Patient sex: M
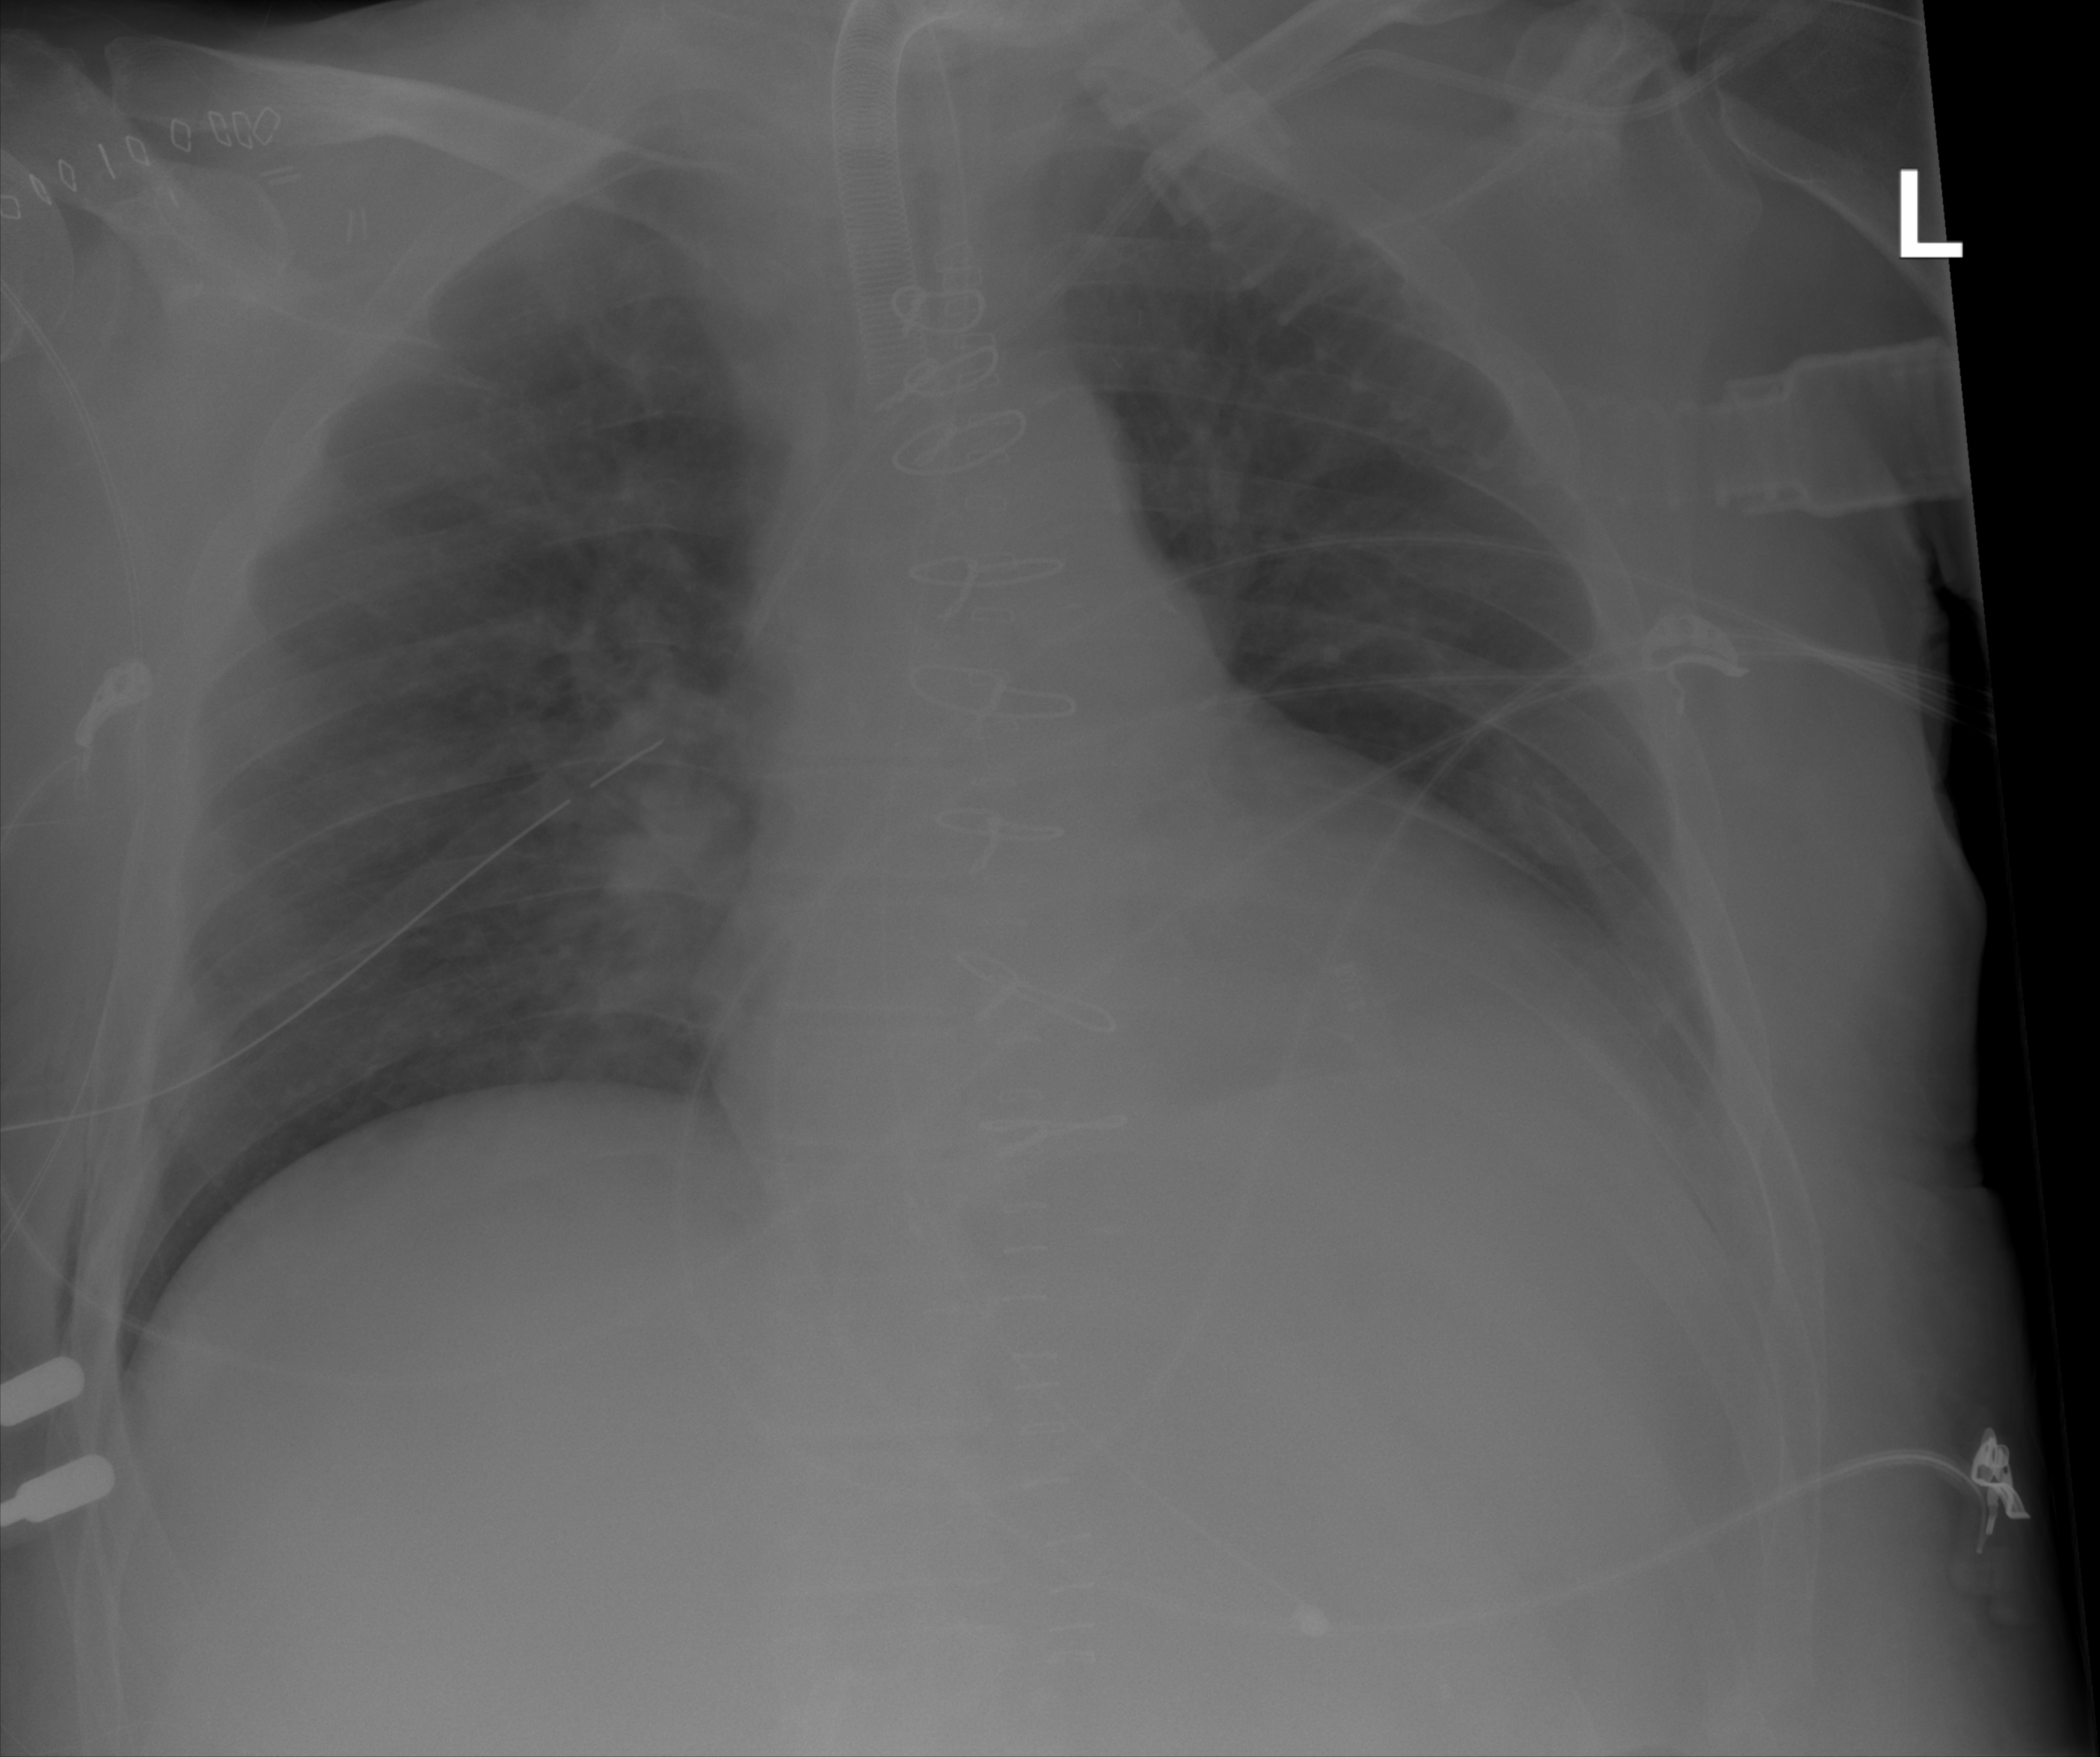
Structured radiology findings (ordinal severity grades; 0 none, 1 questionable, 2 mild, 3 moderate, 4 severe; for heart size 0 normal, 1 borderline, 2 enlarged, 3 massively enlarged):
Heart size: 2
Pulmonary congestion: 2
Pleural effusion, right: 0
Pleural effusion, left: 2
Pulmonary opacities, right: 0
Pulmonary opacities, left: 0
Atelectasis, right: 0
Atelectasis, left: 0